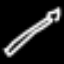
Label: pencil